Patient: sex M, age 46
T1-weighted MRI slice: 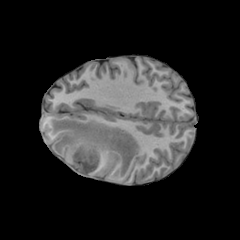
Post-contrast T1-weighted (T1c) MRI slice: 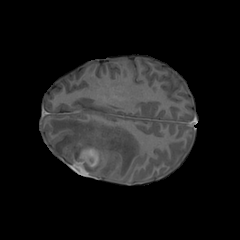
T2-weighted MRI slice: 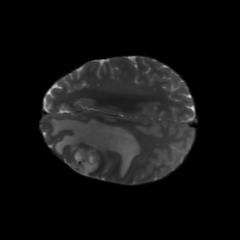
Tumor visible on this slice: yes
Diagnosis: Glioblastoma, IDH-wildtype
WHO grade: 4